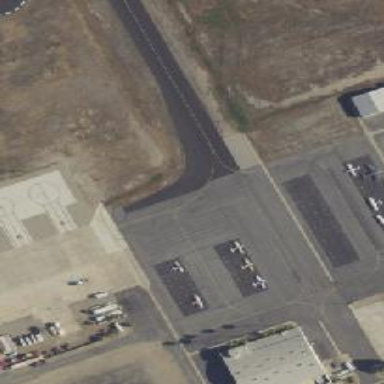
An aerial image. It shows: Image of taxiway at airport.